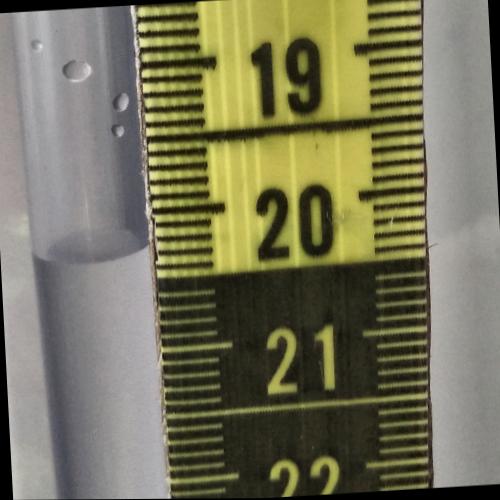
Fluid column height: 20.3 cm